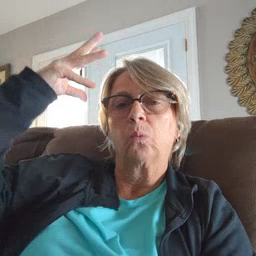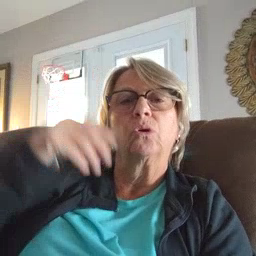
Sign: shower